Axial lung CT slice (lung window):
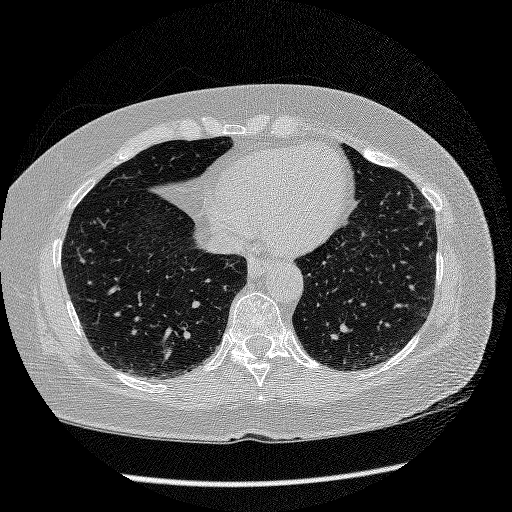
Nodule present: no